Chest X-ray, PA view. Patient: 59 years old, sex M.
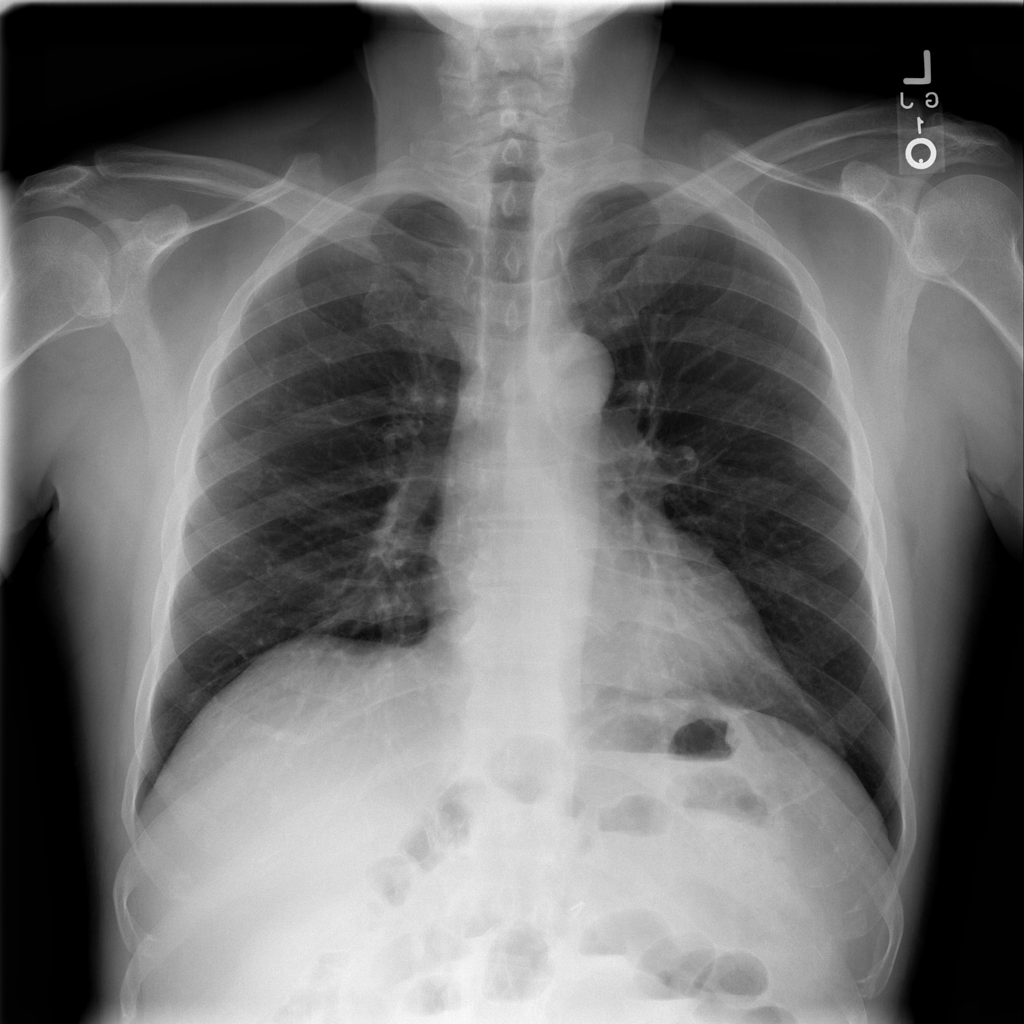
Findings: No Finding